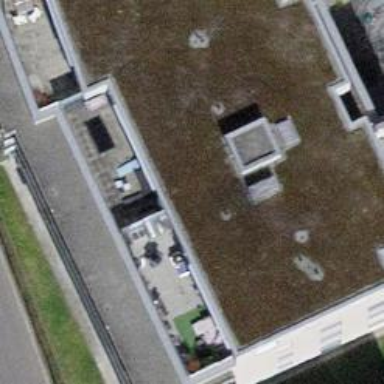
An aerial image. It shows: Residential building.